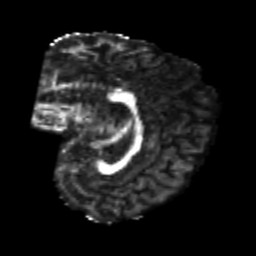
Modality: FA
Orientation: sagittal
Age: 23
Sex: female
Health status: healthy
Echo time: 0.074 s